Current action and preconditions to check: trajectory_clear

Your task: For each precondition in the list above, predict whether it will hold at this action.

Consider the current scene as observed from the mobile robot's camera, and analyze the predicted future states of all dynamic agents (e.g., people, animals, vehicles, or any moving entities) within the NEXT SECOND.

IMPORTANT: Only answer "very likely" if you are absolutely certain—based on strong, clear evidence—that a dynamic agent will violate the precondition in the predicted future state. Do NOT answer "very likely" for unlikely, ambiguous, or low-probability risks.

Ask yourself for each precondition: Is there a high probability, with clear and convincing evidence, that the predicted future states of any dynamic agent will interfere with the predicted future state of the currently executing action within the NEXT SECOND, causing that precondition to fail?

Assess the risk level based on these predictions. Use "likely" or "very likely" if motions create a clear risk of interference.

Use "neutral" or "improbable" if agents are nearby but their predicted paths are clearly diverging or non-conflicting.

Failure Risk Categories: "very improbable", "improbable", "neutral", "likely", "very likely"

Answer Format: Output ONLY the probability_of_failure value from these categories: "very improbable", "improbable", "neutral", "likely", "very likely"

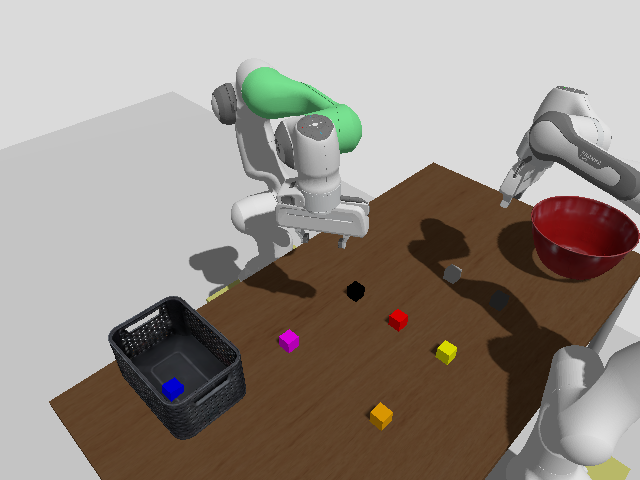

Answer: very improbable